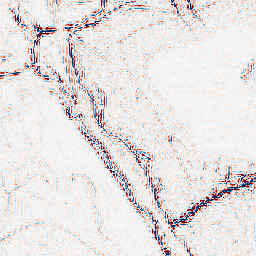
Category: wavelet
Decomposition family: wavelet_dwt
Decomposition parameters: wavelet: db2
level: 2
Upsampling method: sinc_blackman
Upsampling parameters: scale: 4
kernel_size: 16
Upsampling scale: 4